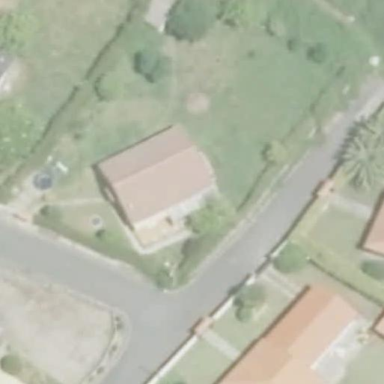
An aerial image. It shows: Simple and straightforward house.